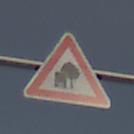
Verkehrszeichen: UnzureichendesLichtraumprofil
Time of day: MorningAfternoon
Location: Outdoor (Nature)
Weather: PartlyCloudy
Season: NotSpecified
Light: Natural